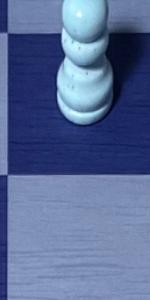
Label: Empty